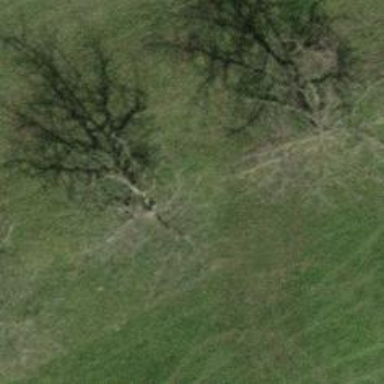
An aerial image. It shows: Beautiful tree in nature.